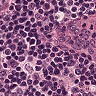
Metastatic tissue present: no